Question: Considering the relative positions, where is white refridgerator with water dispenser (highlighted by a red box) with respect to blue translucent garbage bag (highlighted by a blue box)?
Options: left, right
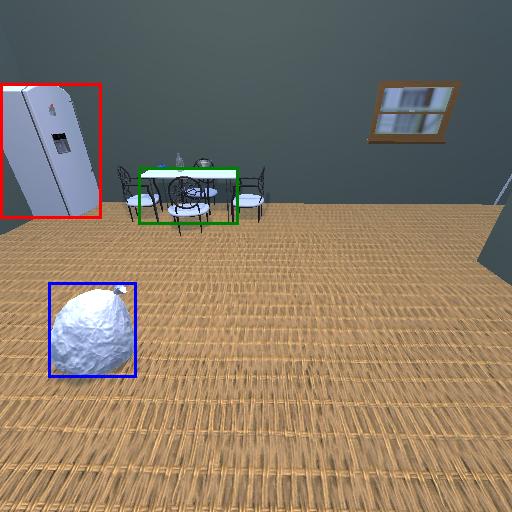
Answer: left